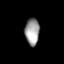
Tissue: prostate
Cell type: Endothelial cells
Senescence score: 0.6854
Nuclear area (px): 379
Mean DAPI intensity: 155.314